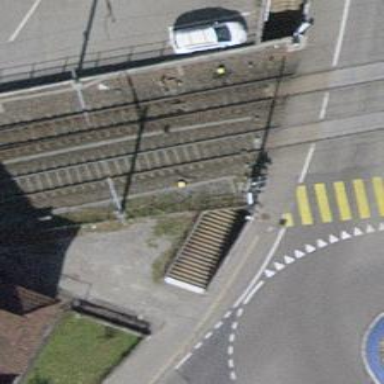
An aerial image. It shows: Footway passing through tunnel.